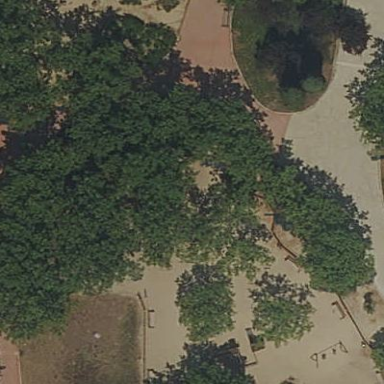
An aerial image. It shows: Playground area for leisure land.